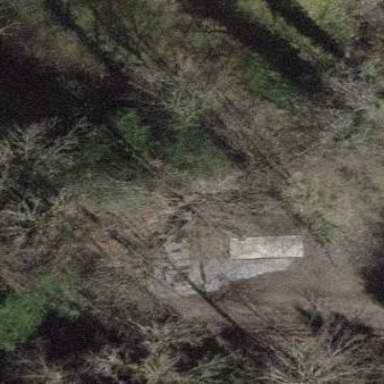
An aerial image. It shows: Hut.